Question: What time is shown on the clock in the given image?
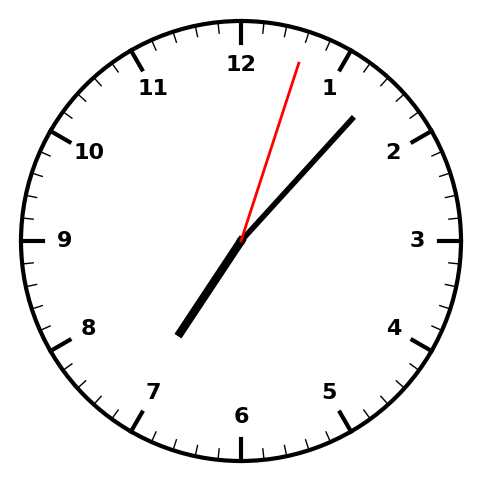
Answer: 07:07:03